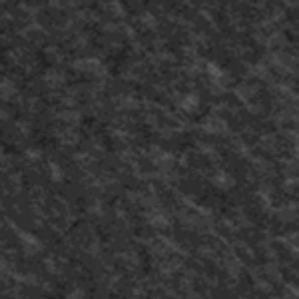
Label: frost